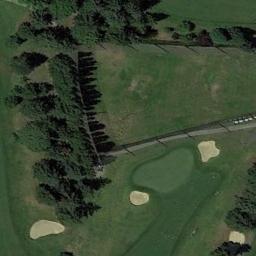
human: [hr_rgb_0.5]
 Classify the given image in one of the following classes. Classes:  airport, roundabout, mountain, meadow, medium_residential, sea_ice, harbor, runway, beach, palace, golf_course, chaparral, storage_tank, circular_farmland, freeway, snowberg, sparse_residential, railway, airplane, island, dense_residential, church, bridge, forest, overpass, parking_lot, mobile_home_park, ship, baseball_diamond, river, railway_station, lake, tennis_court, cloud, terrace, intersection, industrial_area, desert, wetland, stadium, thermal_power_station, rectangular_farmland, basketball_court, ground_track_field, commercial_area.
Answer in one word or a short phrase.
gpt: golf_course